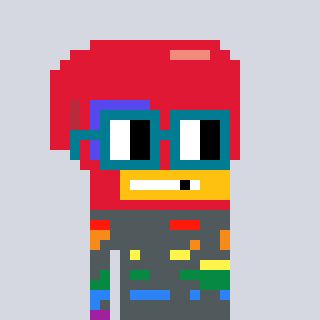
a pixel art character with square dark green glasses, a boxing glove-shaped head and a red-colored body on a cool background